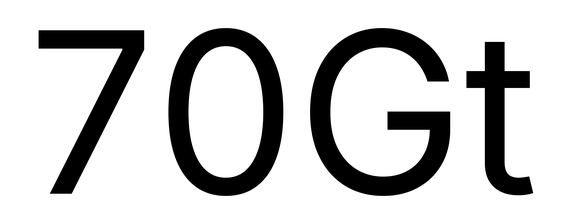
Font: Inter_Regular